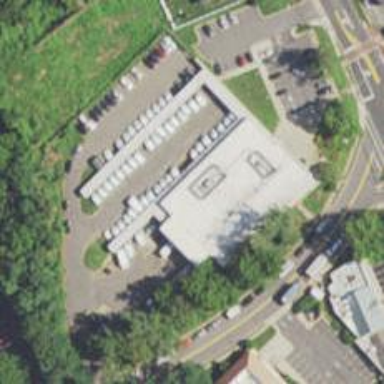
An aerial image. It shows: Post office.